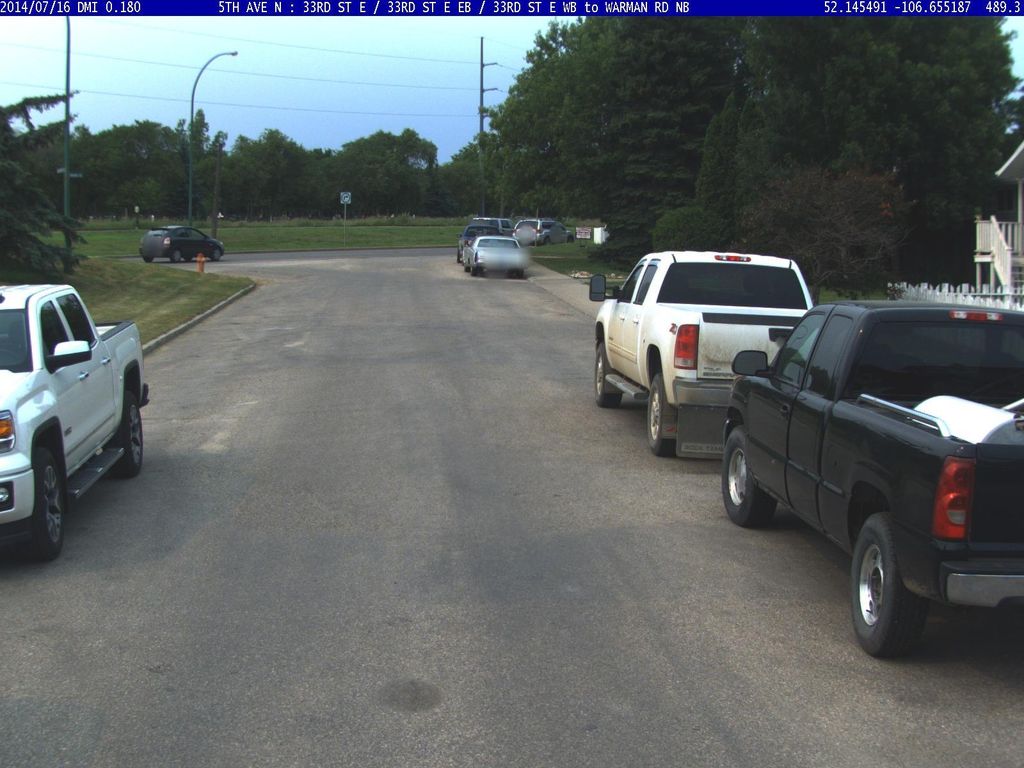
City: saskatoon